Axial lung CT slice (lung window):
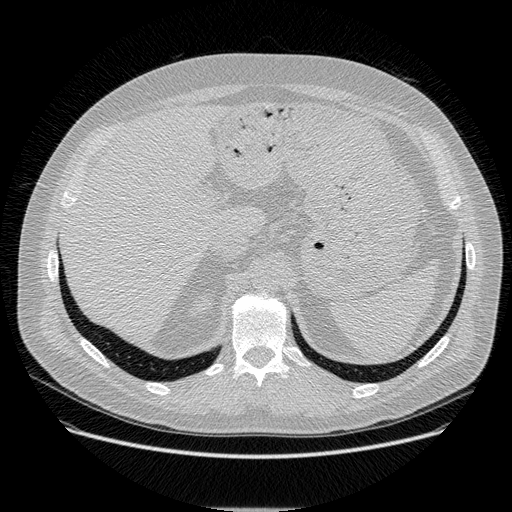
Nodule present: no